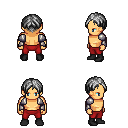
a pixel art fantasy rpg character, male body template, human, tanned skin, steel arm armor, red pants, gray parted hairstyle, black shoes, four views (front, back, left, right), 2x2 character sprite sheet, small pixel art, hard edges, no anti-aliasing